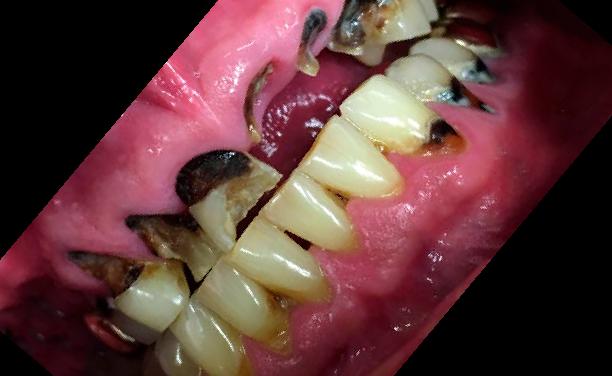
Condition: Gingivitis